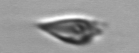
Label: Oxytoxum